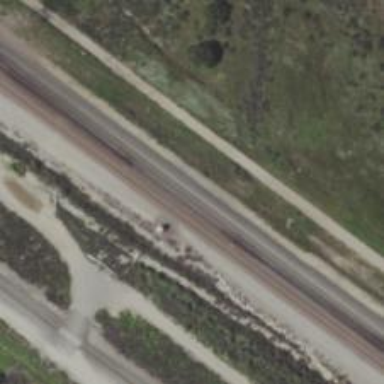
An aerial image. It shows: Railway track.